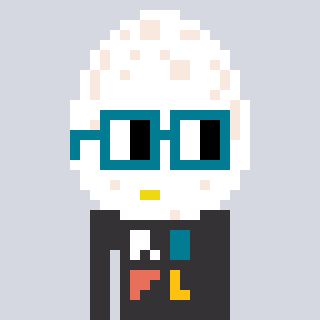
a pixel art character with square dark green glasses, a egg-shaped head and a grayscale-colored body on a cool background